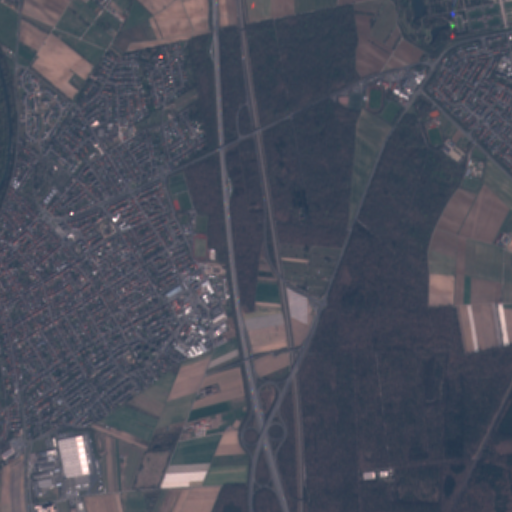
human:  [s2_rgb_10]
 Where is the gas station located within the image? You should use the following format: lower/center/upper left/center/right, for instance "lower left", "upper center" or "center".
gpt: The gas station is located in the upper right of the image.
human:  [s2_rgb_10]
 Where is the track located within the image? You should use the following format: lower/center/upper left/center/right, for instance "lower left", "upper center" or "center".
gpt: The track is located in the upper right of the image.
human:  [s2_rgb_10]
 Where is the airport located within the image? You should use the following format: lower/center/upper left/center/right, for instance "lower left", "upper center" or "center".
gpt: There is no airport in the image.